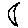
Label: moon